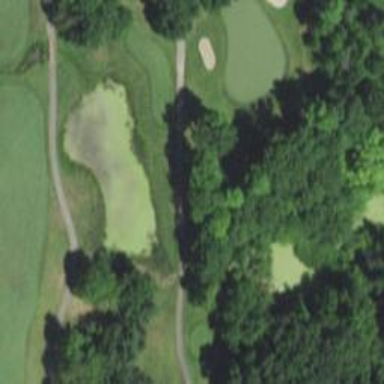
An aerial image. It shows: View of golf hole.